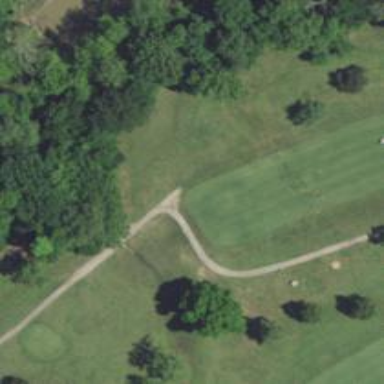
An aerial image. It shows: Pathway for golfing.